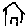
Label: house